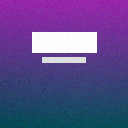
Screen state: on